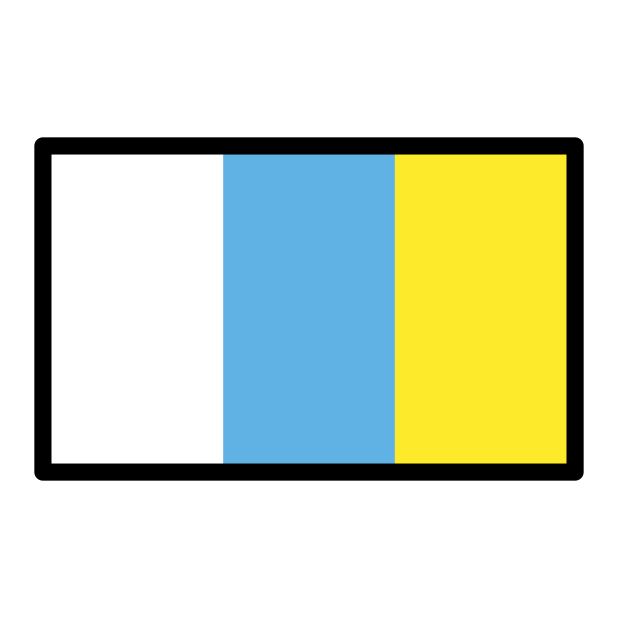
flag: Canary Islands